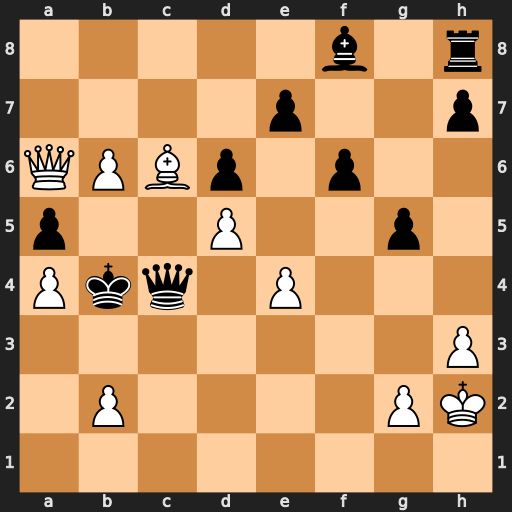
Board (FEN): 5b1r/4p2p/QPBp1p2/p2P2p1/Pkq1P3/7P/1P4PK/8
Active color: w
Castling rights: -
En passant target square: -
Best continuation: b7 Qxa6 b8=Q+